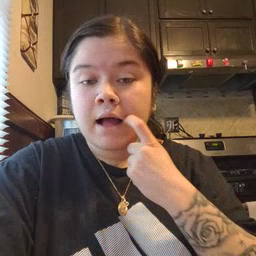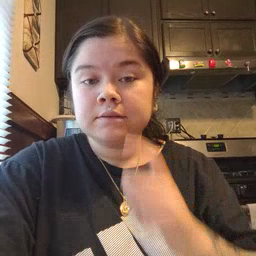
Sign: glasswindow